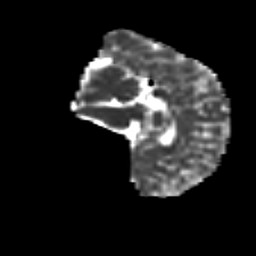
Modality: MD
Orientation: sagittal
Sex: male
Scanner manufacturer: siemens
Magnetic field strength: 3 T
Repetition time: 5 s
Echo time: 0.071 s